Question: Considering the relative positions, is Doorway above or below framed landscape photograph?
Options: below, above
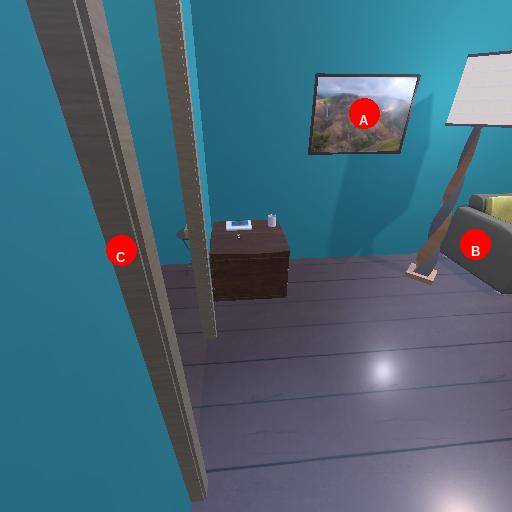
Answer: below